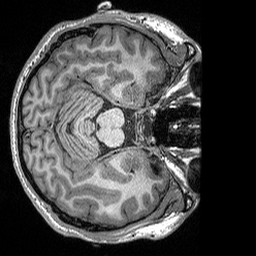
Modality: T1w
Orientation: axial
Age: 21
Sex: male
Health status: healthy
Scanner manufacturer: siemens
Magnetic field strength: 3 T
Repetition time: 2.3 s
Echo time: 0.00298 s